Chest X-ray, AP view. Patient: 56 years old, sex F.
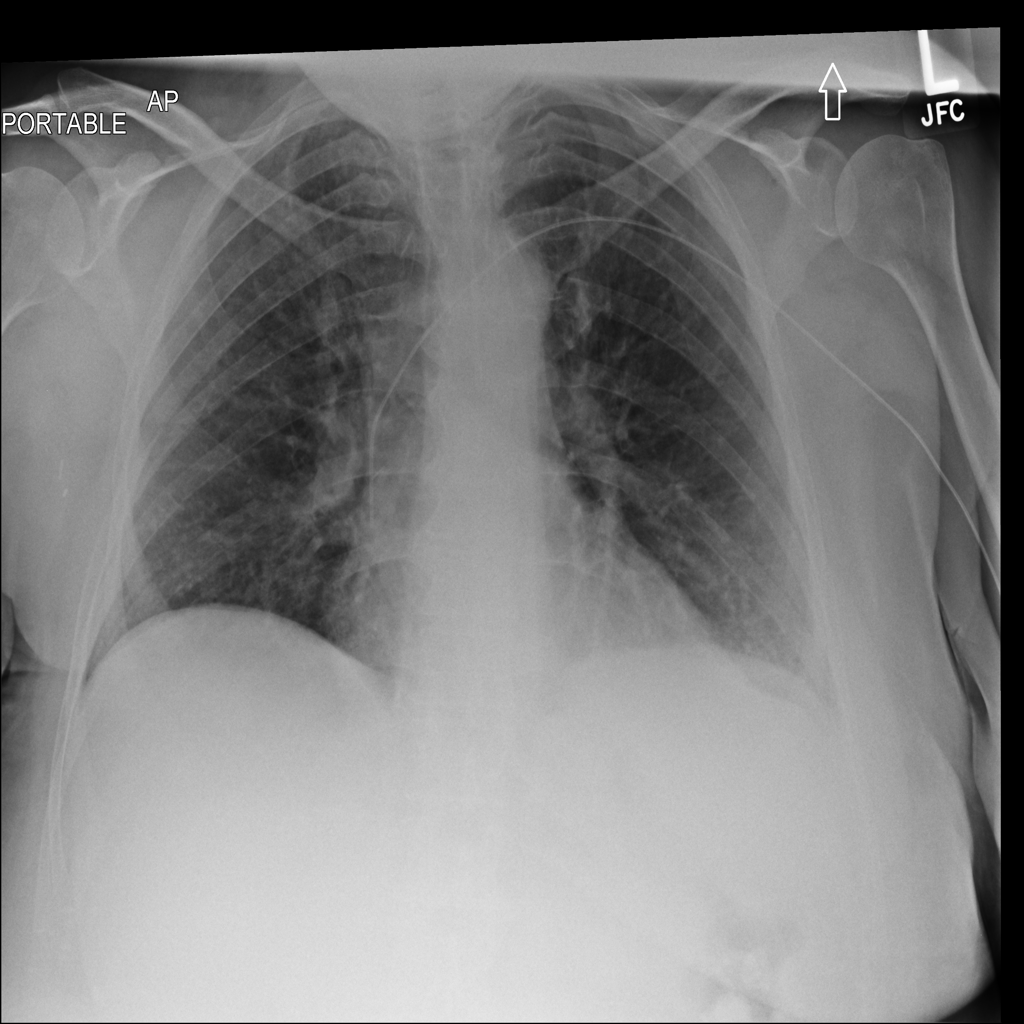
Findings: No Finding